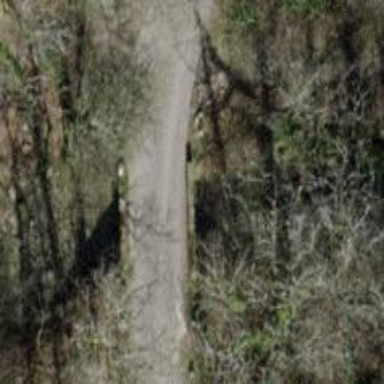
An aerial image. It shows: Unclassified road with asphalt surface crossing over bridge. The road does not have sidewalk.